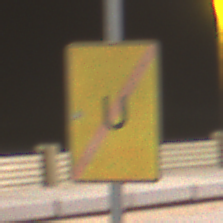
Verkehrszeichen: EndeUmleitung
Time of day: Night
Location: Outdoor (Urban)
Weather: PartlyCloudy
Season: NotSpecified
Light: Artificial